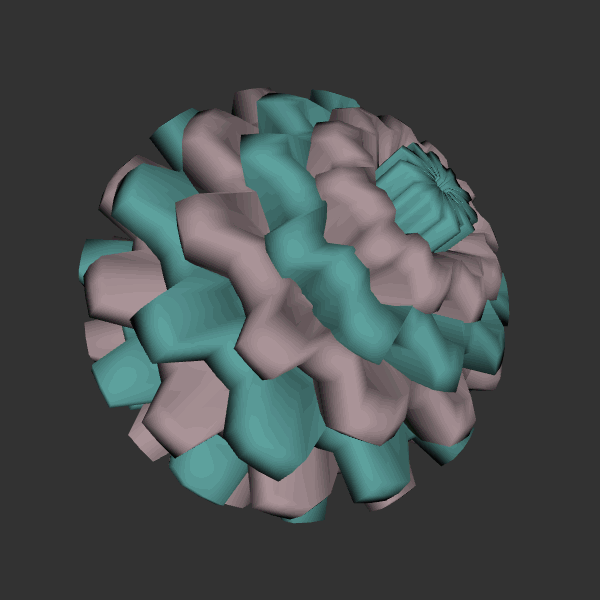
Background: dark